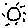
Label: sun